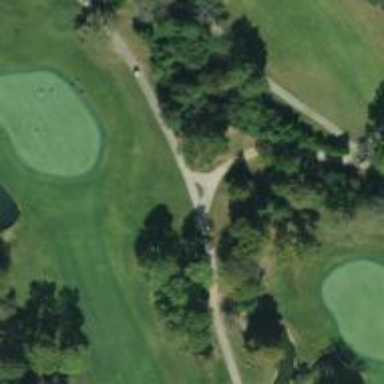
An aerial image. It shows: Path used for both walking and golf.